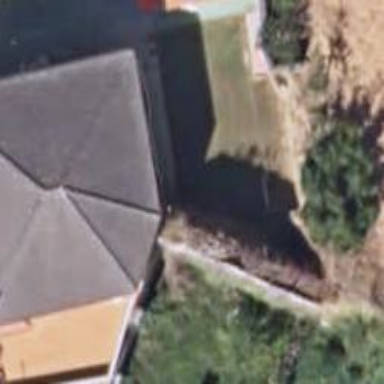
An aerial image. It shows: Retaining wall.